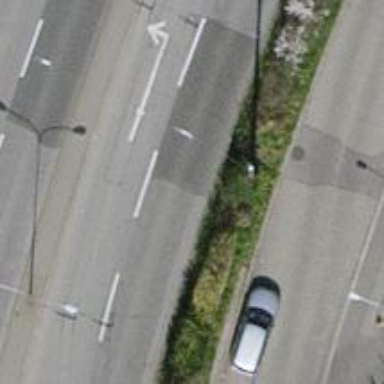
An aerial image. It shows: Tertiary road with asphalt surface and trolley wire.